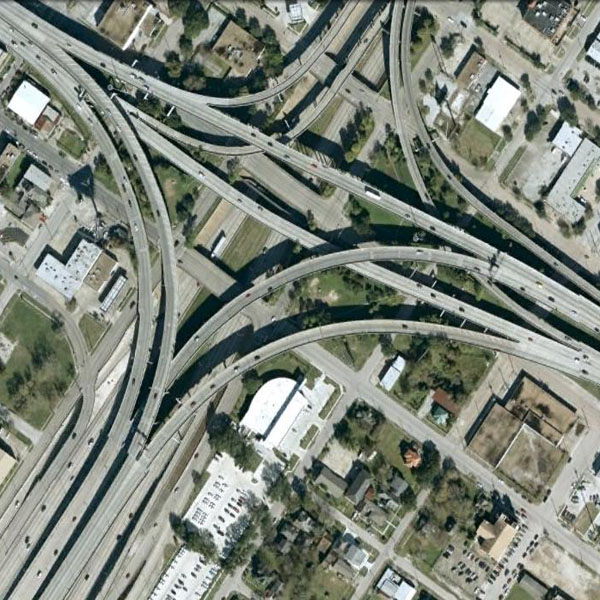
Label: Viaduct